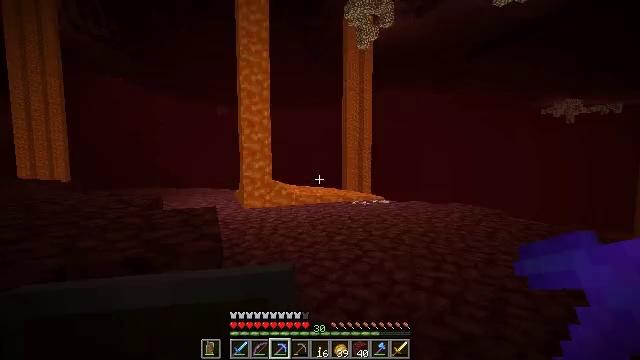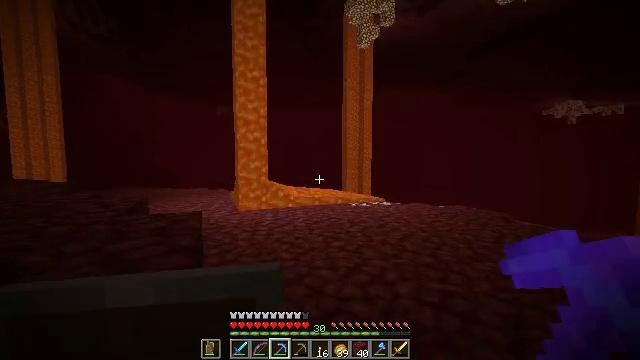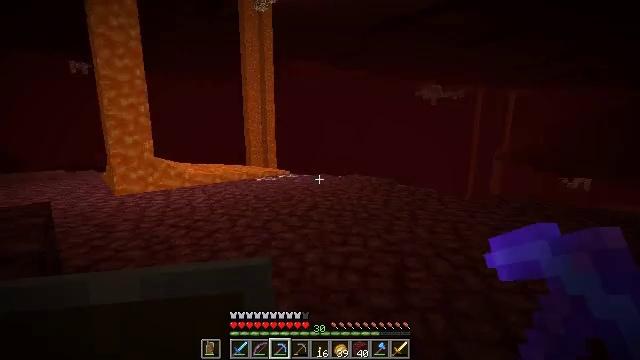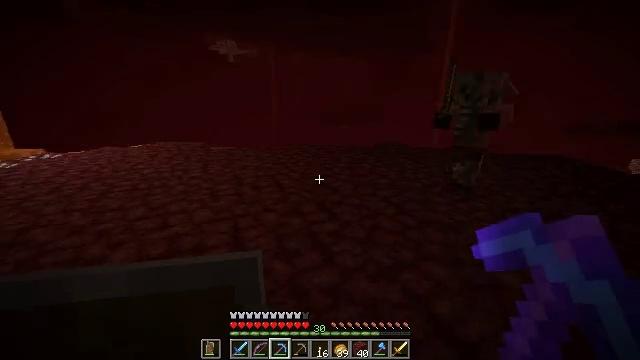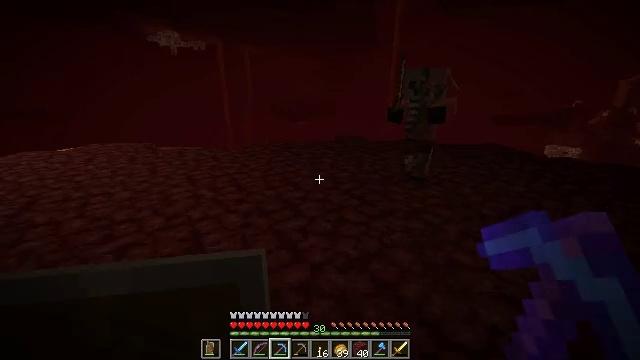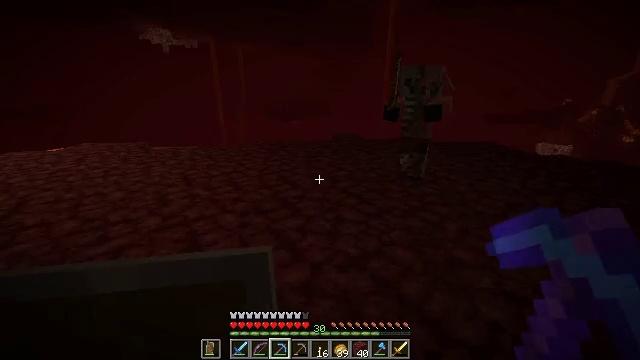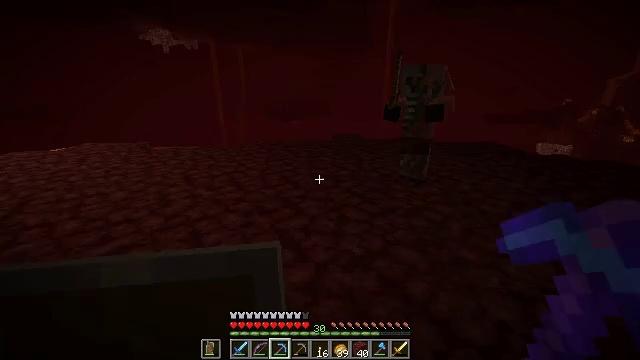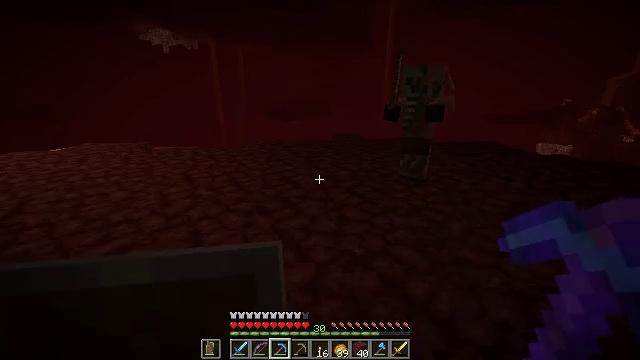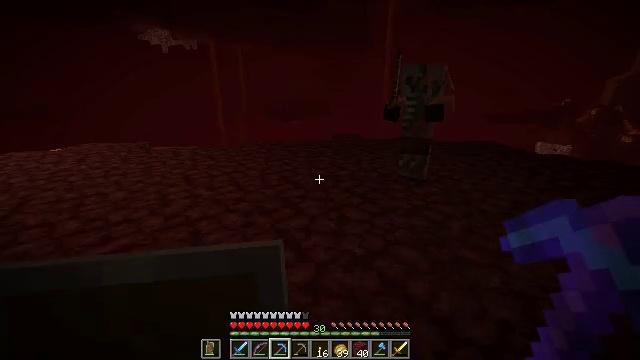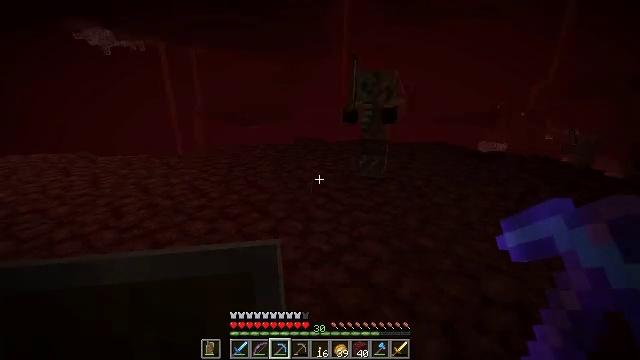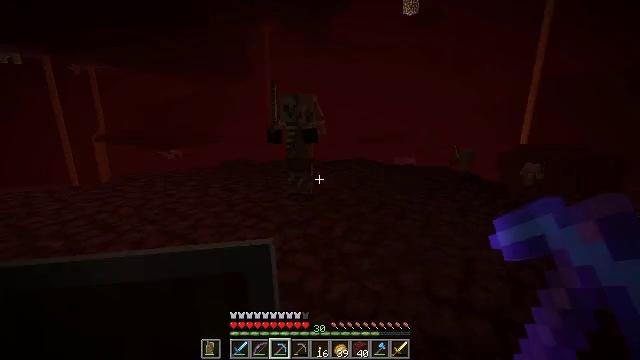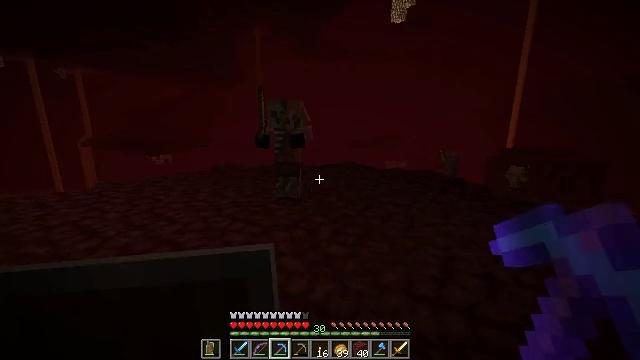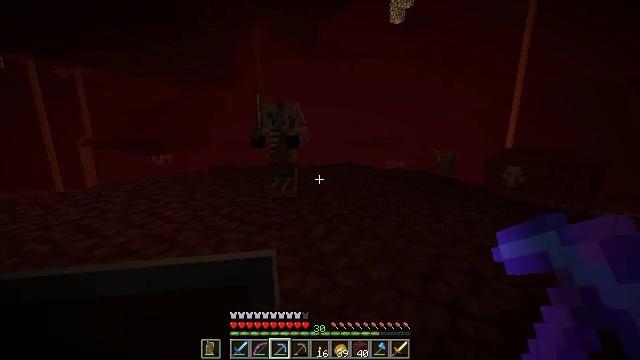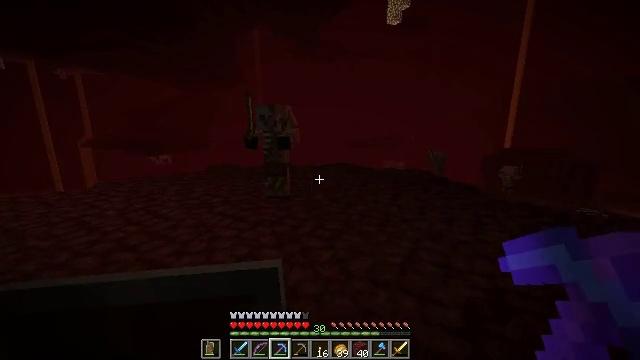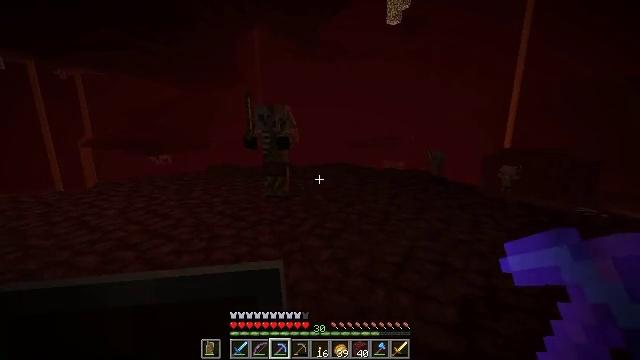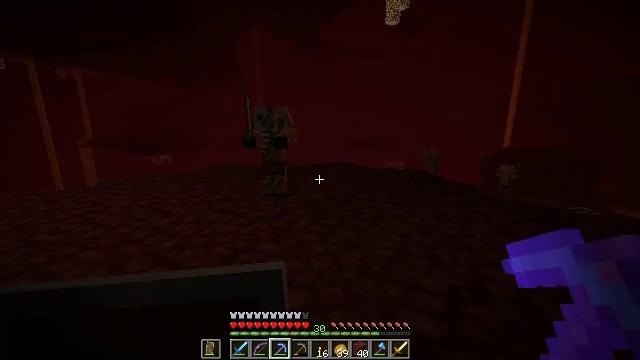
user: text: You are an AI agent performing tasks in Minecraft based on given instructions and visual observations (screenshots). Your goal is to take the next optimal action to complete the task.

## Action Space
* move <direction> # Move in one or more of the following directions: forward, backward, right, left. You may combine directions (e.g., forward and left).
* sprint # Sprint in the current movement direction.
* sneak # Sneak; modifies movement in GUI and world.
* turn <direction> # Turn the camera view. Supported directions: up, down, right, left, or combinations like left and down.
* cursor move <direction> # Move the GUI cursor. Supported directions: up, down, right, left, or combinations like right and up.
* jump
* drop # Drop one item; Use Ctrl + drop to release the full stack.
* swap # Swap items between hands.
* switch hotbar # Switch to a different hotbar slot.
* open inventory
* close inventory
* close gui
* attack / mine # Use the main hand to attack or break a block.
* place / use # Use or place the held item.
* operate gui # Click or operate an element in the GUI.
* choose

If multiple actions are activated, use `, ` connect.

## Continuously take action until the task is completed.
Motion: motion action
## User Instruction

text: Gather the brown mushroom in dark areas.
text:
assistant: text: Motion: move forward
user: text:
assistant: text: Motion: move forward, turn right and down
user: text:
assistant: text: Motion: turn right and down
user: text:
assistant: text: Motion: turn right
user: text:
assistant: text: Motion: turn right
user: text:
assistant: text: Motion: no_op
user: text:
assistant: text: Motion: no_op
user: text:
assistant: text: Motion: no_op
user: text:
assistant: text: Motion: move back, turn right
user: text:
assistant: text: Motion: move back and move right, turn right and up
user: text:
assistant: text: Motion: move back and move right, turn right and up
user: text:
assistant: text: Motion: move back and move right
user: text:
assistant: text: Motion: move back and move right
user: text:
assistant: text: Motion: move back
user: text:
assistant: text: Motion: no_op
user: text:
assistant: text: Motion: no_op
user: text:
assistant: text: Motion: no_op
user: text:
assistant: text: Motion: no_op
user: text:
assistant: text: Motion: no_op
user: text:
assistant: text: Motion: no_op
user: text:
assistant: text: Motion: no_op
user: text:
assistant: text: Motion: no_op
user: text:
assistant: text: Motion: no_op
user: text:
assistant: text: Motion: no_op
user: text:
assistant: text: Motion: move forward, turn left
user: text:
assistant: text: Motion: move forward, turn left and down
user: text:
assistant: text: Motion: move forward, turn left
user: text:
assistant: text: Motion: move forward, turn left
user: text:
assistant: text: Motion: move forward, turn right and up
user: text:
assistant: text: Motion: move forward, jump